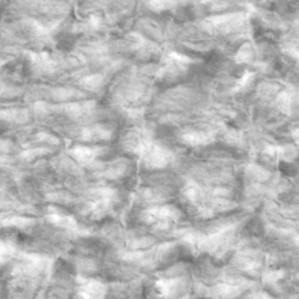
Label: non_frost